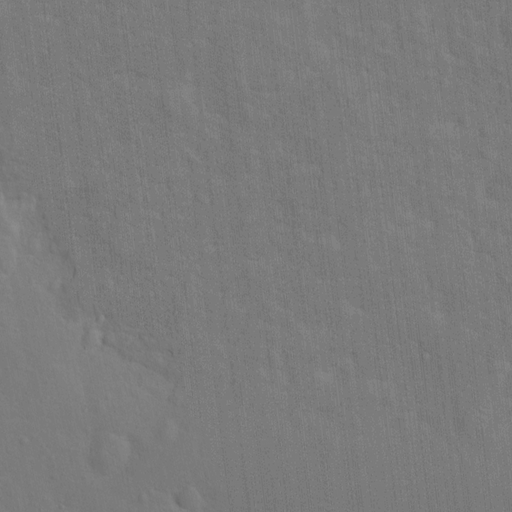
Classes present: Background